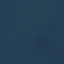
Label: SeaLake